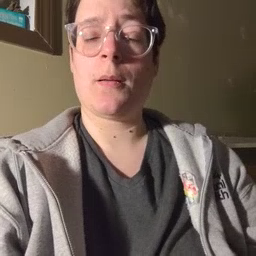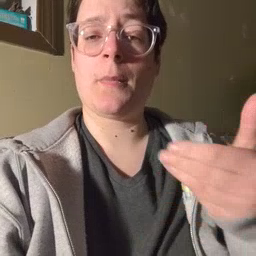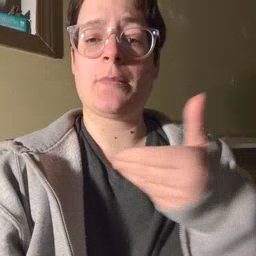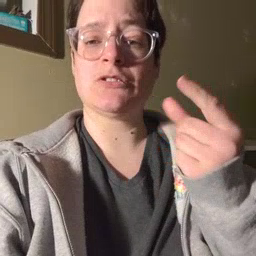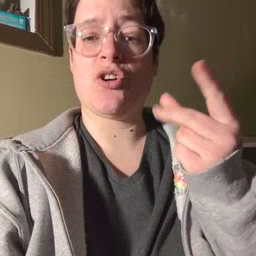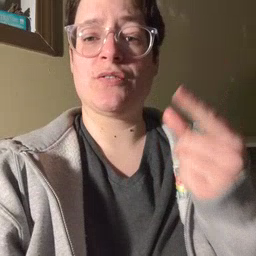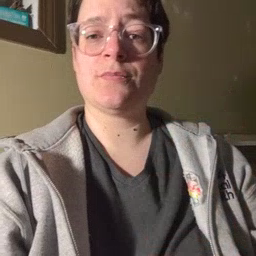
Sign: puppy